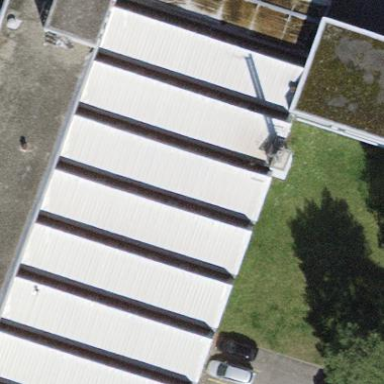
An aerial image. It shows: Industrial building that serves as factory.